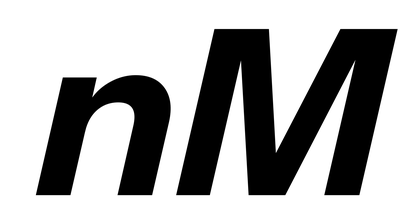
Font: InstrumentSans-Italic_Bold_Italic